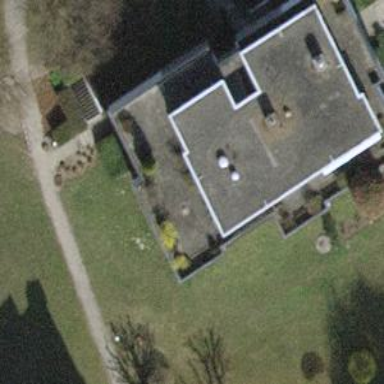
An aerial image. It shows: Image showing building with apartments.